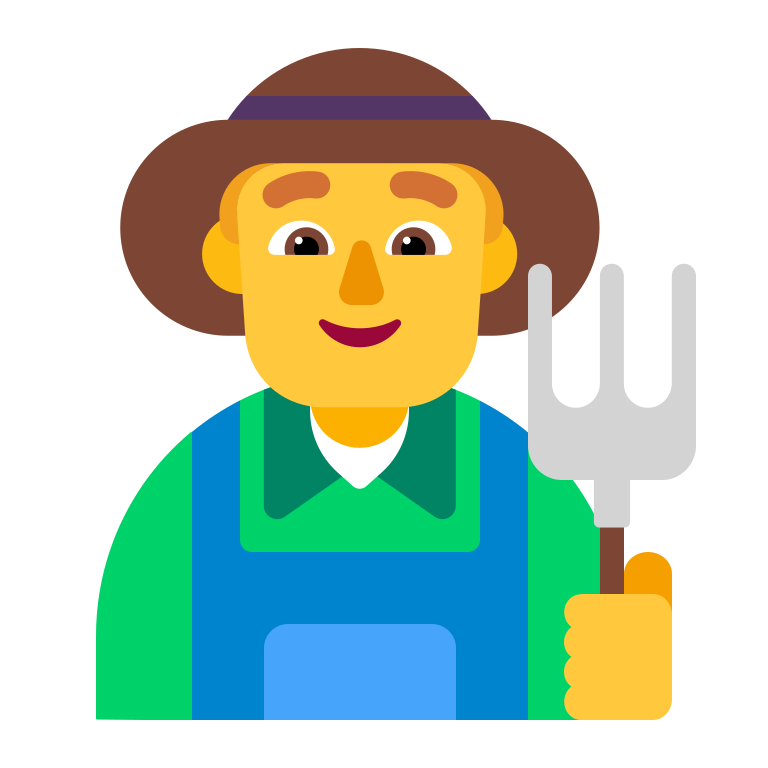
man farmer flat default